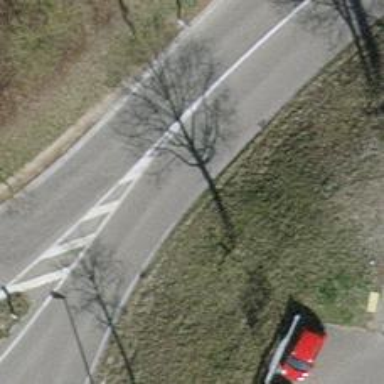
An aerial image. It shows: Tertiary link road with asphalt surface.